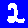
Digit: 2